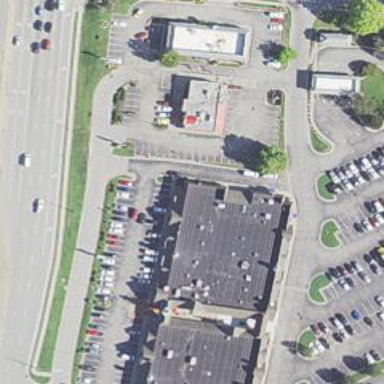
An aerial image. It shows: Car rental facility.